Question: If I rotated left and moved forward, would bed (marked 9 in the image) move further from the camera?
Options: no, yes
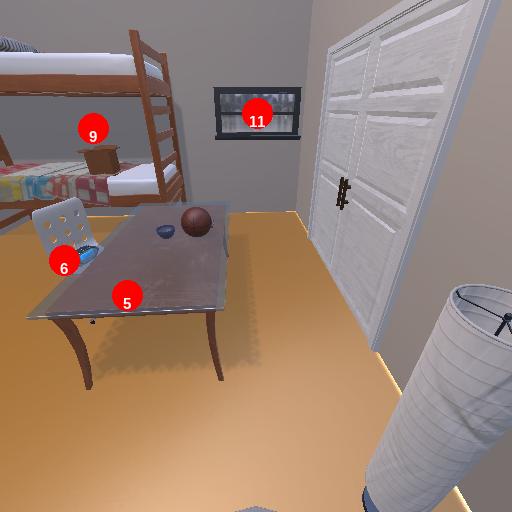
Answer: no